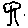
Label: tree